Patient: sex F, age 28
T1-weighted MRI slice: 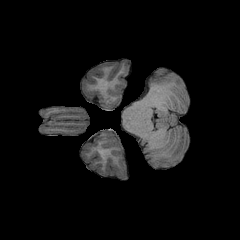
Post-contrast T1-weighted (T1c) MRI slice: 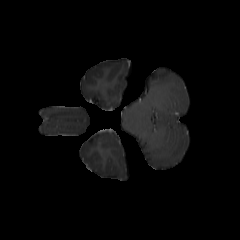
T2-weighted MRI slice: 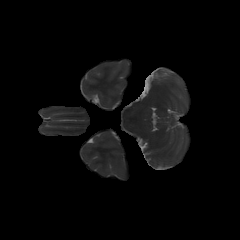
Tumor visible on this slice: no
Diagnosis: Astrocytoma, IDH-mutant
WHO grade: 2